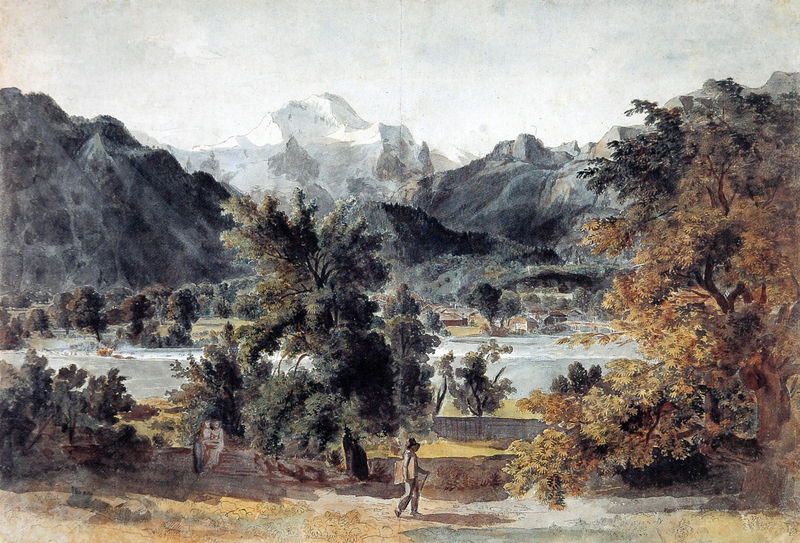
Titel: Aarelandschaft mit der Jungfrau und wanderndem Maler
Künstler: Joseph Anton Koch
Standort: Bern
Institution: Kunstmuseum
Schlagwörter: baum, berg, blau, blätter, felsen, gemälde, himmel, laub, mann, schatten, wasser, weiß, aquarell, bäume, fluss, frauen, gelb, grün, landschaft, menschen, mädchen, see, teich, ufer, äste, braun, frau, grau, hell, hintergrund, hut, licht, männer, schwarz, strasse, zeichnung, eis, gras, haus, park, schnee, weg, wiese, zaun, beige, malerei, zylinder, blass, mensch, spitze, bild, öl, bach, baumstamm, einsamkeit, feld, ferne, horizont, häuser, hügel, kalt, natur, stamm, weite, zweige, brücke, büsche, gewässer, pfad, sonne, insel, figur, gold, familie, paar, blatt, pflanzen, tal, wald, wasserfall, stock, sommer, italien, unterhaltung, gehstock, abstrakt, berge, fels, gebirge, gipfel, gletscher, dorf, mauer, tag, berglandschaft, herbst, winter, ausflug, idylle, spazieren, figuren, romantik, strom, stromschnellen, maler, stufen, stabs, tock, bauer, foto, pärchen, laviert, tusche, spaziergang, strahlen, wandern, alpen, idyll, schweiz, kuppe, stich, künstler, koloriert, leinwand, spazierstock, österreich, liebespaar, wanderer, bauernhaus, eiche, mappe, sfumato, schneefall, spaziergänger, gebirgslandschaft, wanderstab, wanderstock, wanderung, fahl, wanderschaft, südtirol, matterhorn, blechen, anderschadt, berghe, fsee, ideale landschft, laum, schneekoppe, spaziergang am see, spaziergangw, tuscge, watzmann, zugspitze, schneekuppe, künstlermappe, himmsel, 7weg